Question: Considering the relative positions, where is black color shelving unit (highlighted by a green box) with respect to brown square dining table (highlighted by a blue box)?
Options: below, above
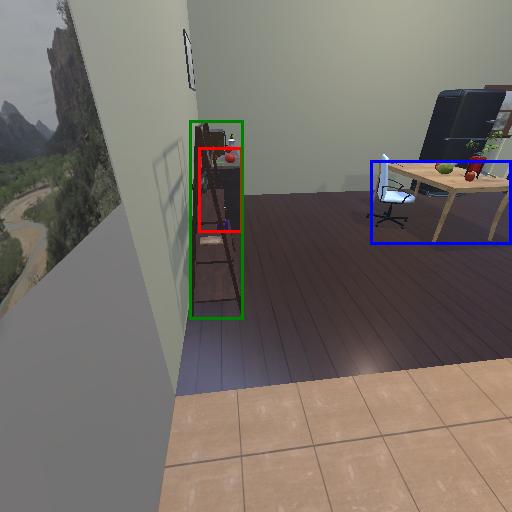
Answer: below